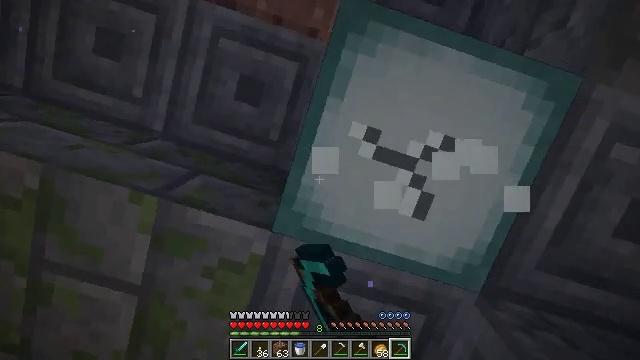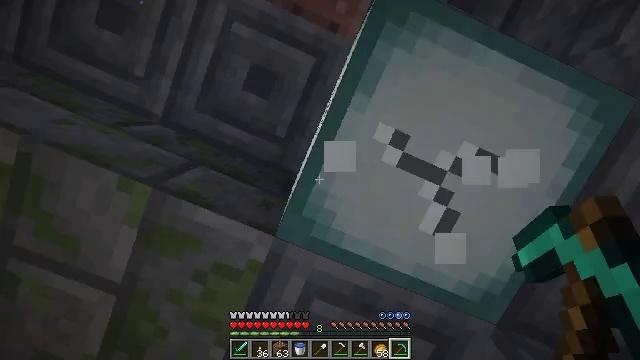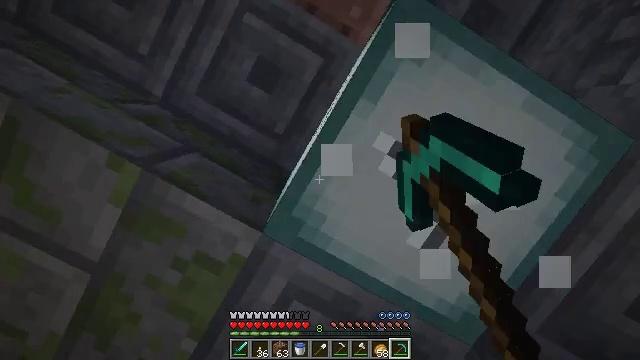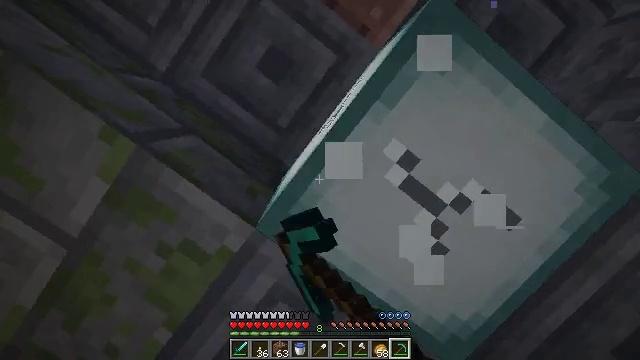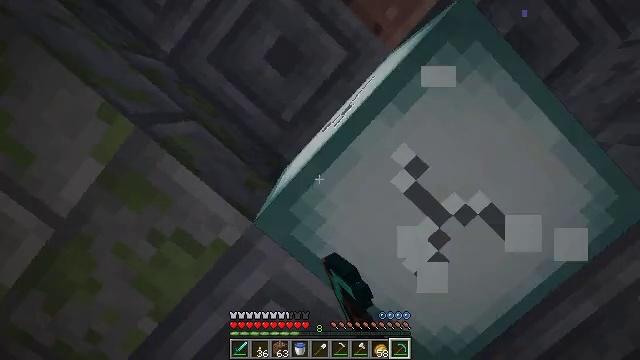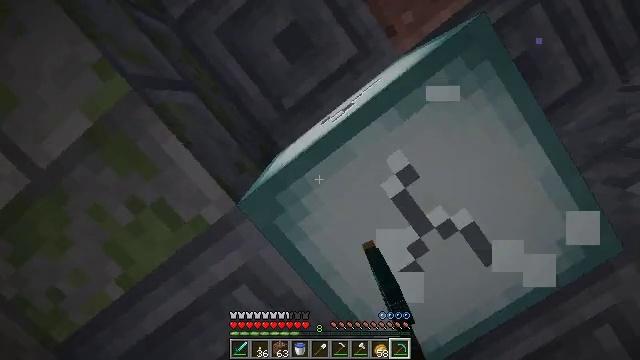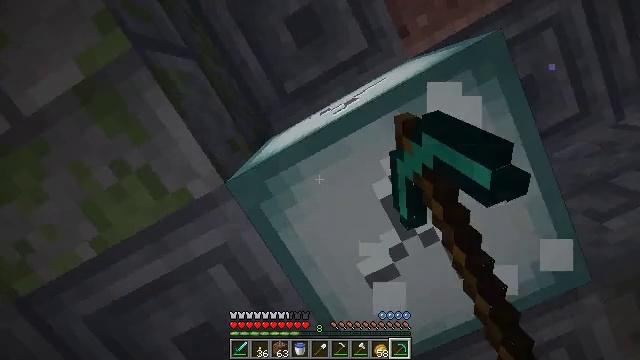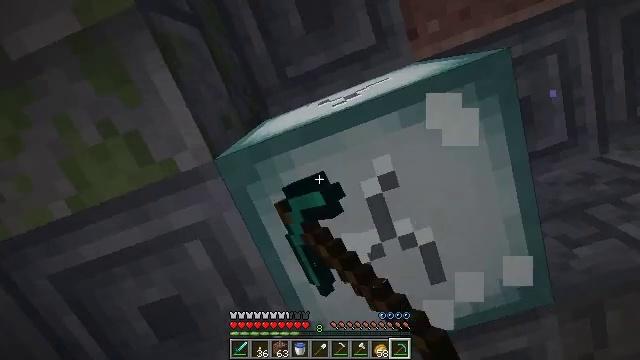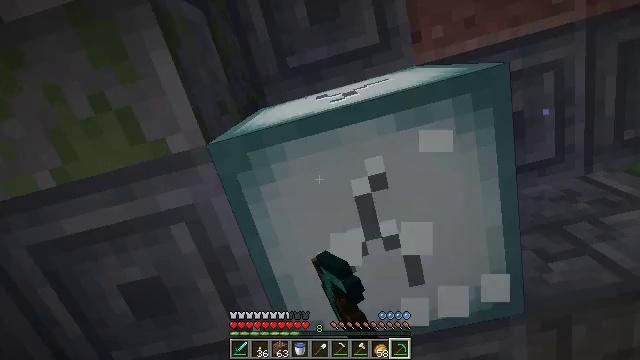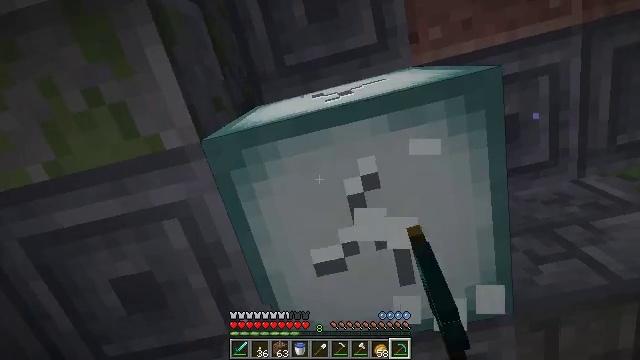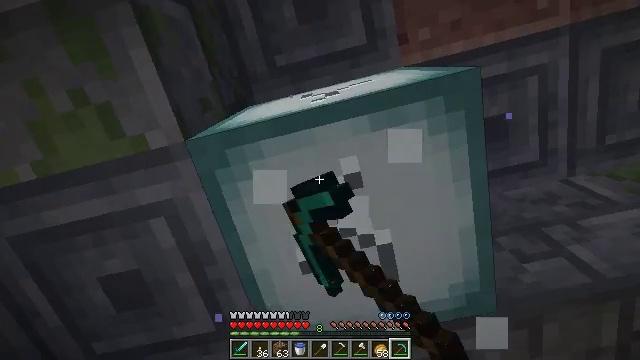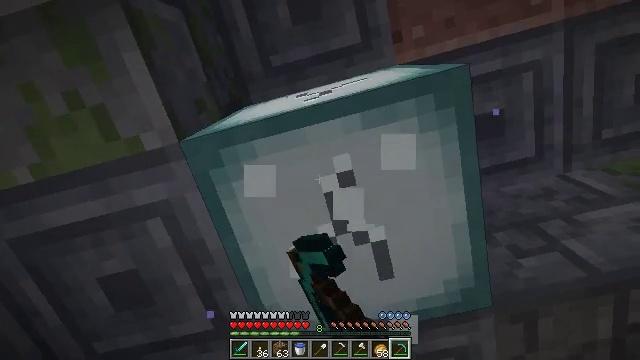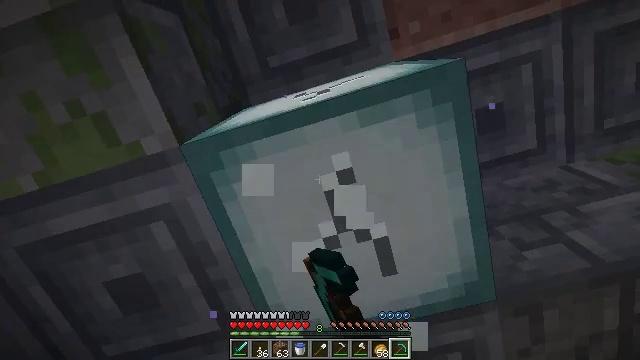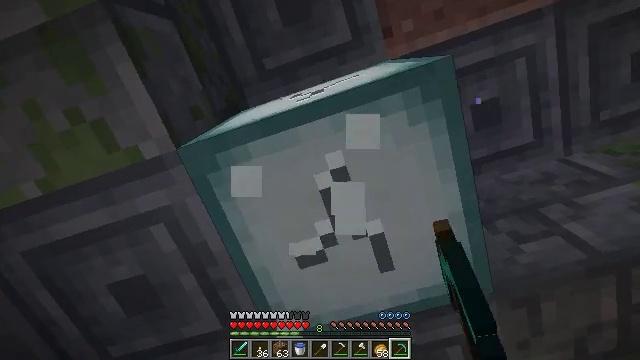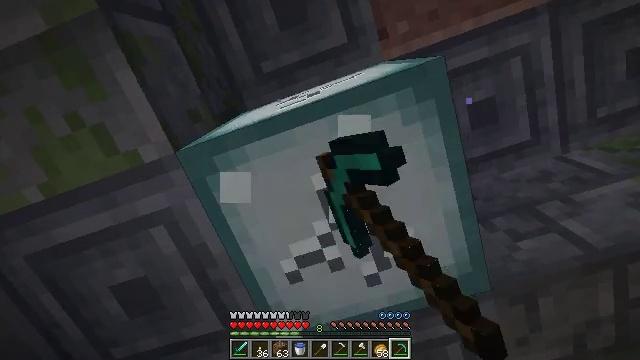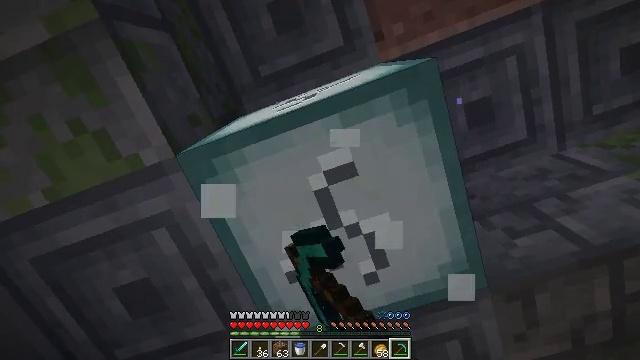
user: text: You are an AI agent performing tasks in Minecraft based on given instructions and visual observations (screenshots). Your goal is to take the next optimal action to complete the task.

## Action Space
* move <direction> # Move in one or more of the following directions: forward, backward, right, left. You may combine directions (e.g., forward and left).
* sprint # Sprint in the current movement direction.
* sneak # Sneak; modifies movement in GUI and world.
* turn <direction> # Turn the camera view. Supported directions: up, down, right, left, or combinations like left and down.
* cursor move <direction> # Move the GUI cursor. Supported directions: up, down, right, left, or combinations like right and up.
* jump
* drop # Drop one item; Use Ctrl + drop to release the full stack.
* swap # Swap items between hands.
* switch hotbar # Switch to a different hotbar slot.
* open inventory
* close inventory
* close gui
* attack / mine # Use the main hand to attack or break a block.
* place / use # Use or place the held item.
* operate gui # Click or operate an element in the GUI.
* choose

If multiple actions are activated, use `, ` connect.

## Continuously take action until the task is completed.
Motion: motion action
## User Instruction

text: Gather the sea lantern with a pickaxe.
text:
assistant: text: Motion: turn right, attack / mine
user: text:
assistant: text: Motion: turn right, attack / mine
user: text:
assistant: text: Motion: turn right, attack / mine
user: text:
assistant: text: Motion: turn right, attack / mine
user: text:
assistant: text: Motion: turn right and down, attack / mine
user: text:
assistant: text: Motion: turn right and down, attack / mine
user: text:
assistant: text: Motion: turn right and down, attack / mine
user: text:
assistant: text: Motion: move right, turn right and down, attack / mine
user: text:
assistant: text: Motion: move right, turn right, attack / mine
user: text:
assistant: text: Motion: move right, attack / mine
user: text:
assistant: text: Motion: attack / mine
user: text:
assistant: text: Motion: turn left, attack / mine
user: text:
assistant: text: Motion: turn left, attack / mine
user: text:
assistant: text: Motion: attack / mine
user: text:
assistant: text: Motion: attack / mine
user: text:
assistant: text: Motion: attack / mine
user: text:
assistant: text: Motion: attack / mine
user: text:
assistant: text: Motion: attack / mine
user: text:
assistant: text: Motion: attack / mine
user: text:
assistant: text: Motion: attack / mine
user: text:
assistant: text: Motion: attack / mine
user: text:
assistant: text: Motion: attack / mine
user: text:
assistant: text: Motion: attack / mine
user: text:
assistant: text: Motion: sneak, attack / mine
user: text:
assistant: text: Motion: sneak, attack / mine
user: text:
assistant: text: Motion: sneak, attack / mine
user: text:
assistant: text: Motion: sneak, attack / mine
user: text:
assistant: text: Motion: sneak, attack / mine
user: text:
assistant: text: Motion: sneak, attack / mine
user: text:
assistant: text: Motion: sneak, attack / mine